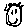
Label: smiley face